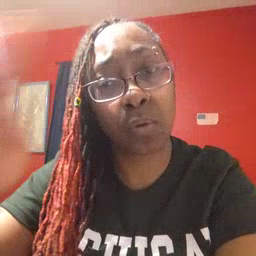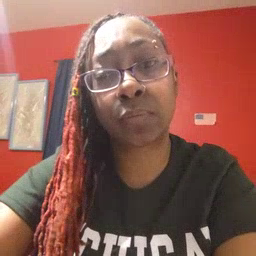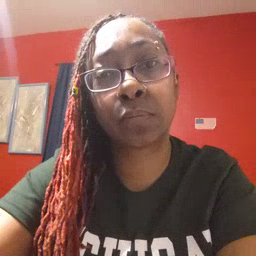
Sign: hello